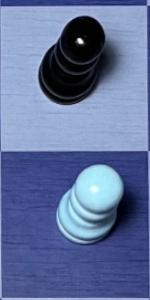
Label: Pawn_White